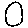
Label: circle